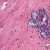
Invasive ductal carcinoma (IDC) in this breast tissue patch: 0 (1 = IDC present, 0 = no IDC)